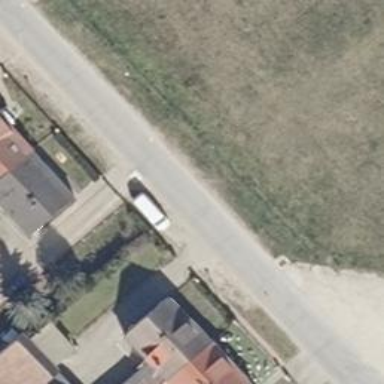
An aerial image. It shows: Asphalt road in residential area.